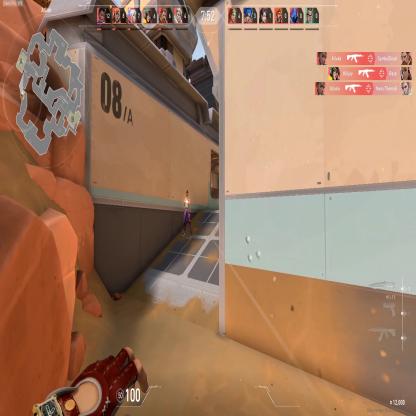
Label: enemy